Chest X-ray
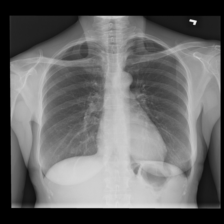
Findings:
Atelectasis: negative
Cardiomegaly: negative
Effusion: negative
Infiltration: negative
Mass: negative
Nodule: negative
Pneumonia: negative
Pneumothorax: negative
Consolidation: negative
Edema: negative
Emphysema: negative
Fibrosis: negative
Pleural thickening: negative
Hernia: negative